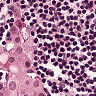
Metastatic tissue present: yes